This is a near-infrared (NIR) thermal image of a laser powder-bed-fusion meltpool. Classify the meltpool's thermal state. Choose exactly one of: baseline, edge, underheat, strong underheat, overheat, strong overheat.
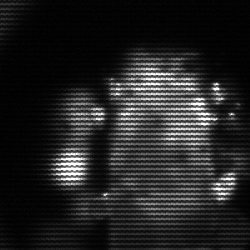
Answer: strong underheat